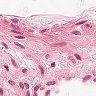
Metastatic tissue present: no